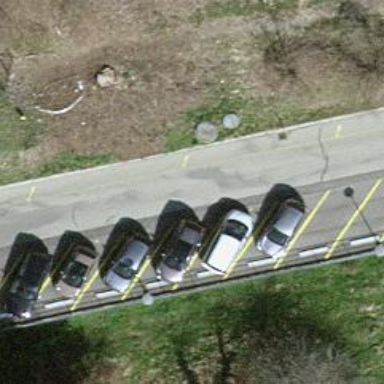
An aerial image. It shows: Parking available on the street side.